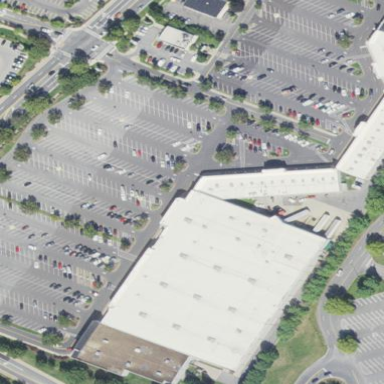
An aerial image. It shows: Retail building.